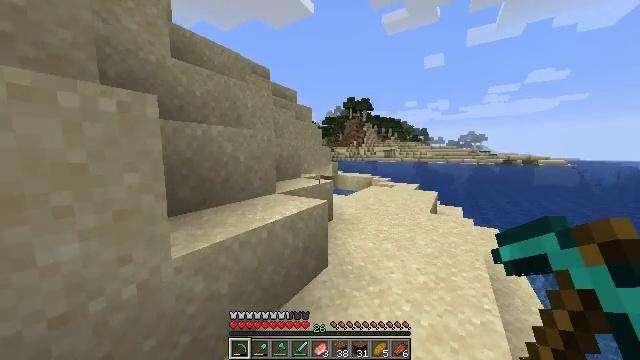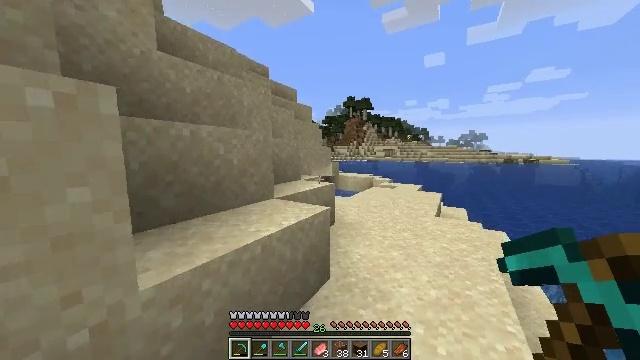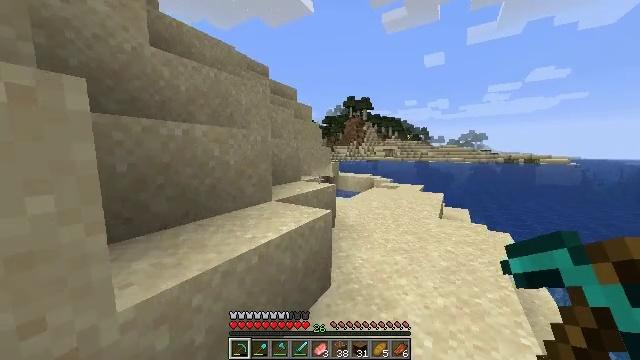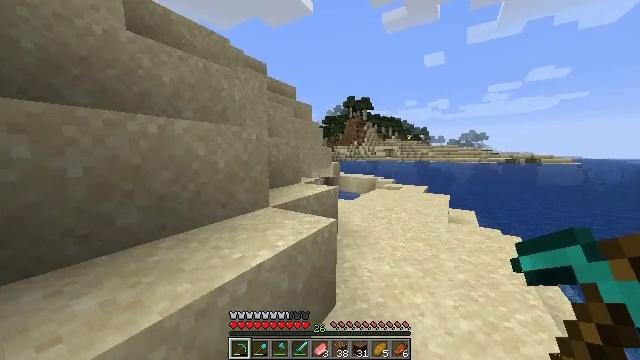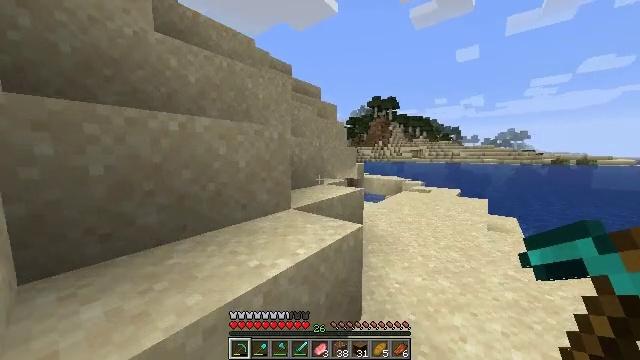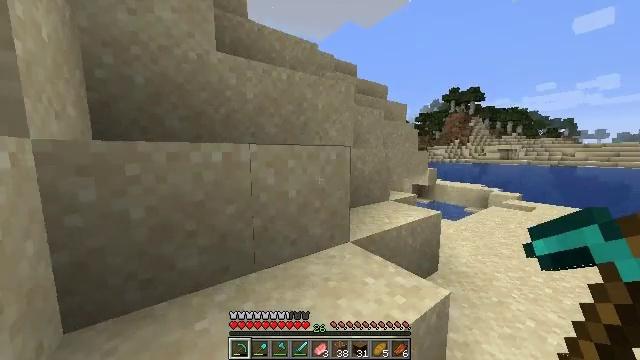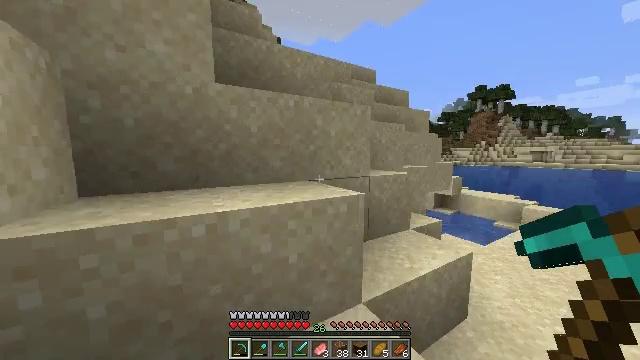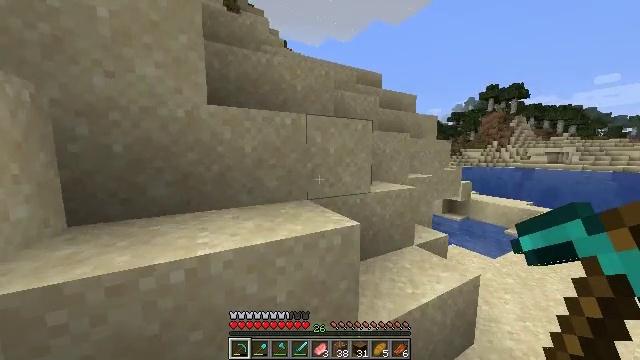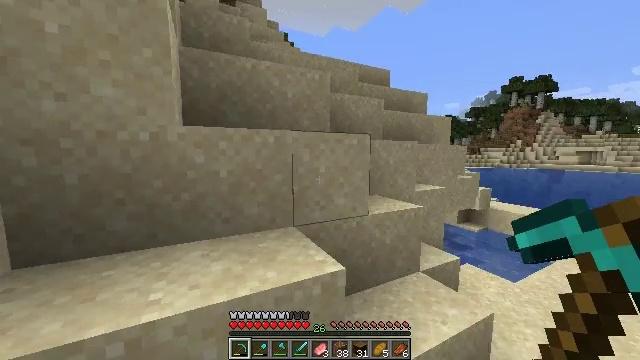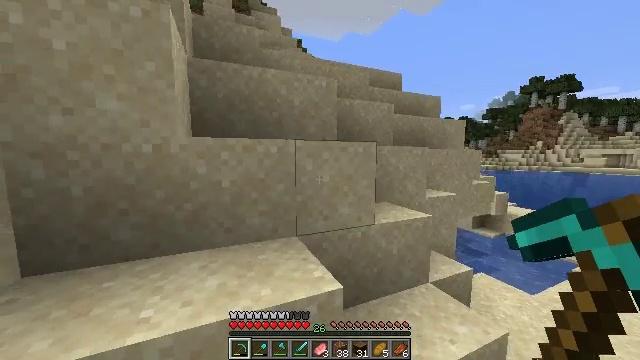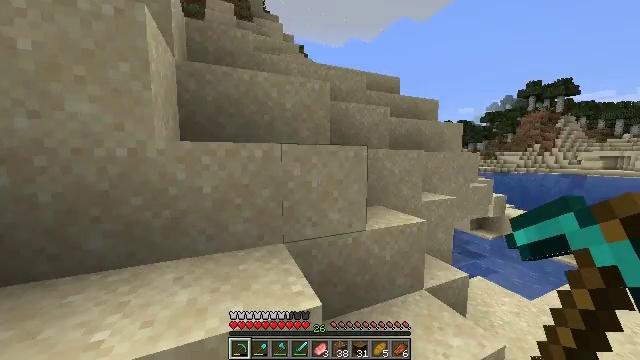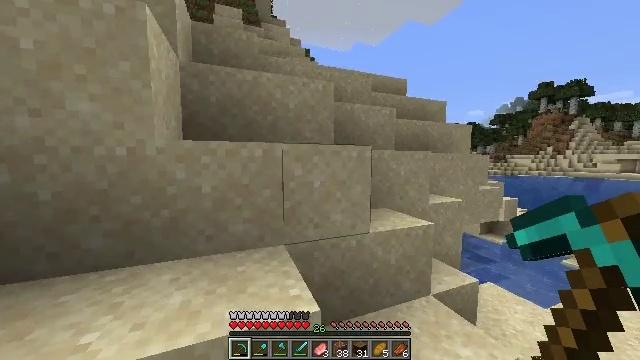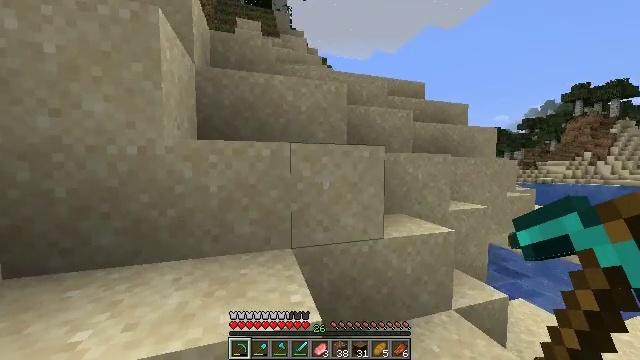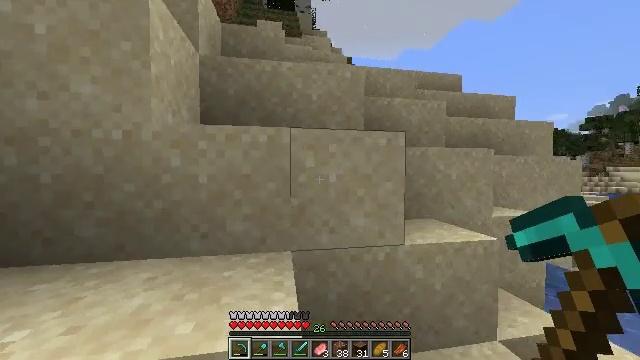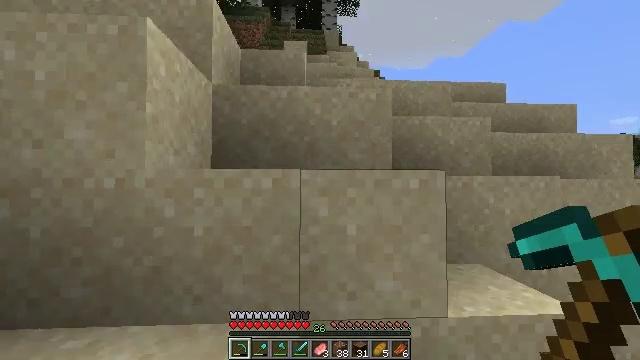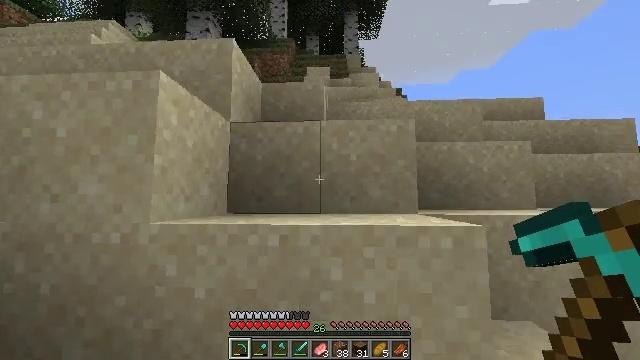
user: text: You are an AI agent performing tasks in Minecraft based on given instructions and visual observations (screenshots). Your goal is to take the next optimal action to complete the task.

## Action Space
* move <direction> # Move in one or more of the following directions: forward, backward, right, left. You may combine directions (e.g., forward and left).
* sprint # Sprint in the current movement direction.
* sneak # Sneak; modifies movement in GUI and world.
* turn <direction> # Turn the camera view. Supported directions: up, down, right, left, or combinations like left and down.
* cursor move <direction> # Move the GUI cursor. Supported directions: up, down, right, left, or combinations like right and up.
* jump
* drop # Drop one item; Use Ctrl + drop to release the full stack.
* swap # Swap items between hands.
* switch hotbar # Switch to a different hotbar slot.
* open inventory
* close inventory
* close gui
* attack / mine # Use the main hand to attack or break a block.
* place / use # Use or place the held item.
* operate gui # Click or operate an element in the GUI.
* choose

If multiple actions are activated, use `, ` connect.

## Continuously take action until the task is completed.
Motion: motion action
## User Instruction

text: Pick up the lilac.
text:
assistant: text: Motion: move forward, sprint
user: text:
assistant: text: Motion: move forward, sprint
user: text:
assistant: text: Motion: move forward, sprint
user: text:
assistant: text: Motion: move forward, sprint, turn left
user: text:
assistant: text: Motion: move forward, sprint, turn left, jump
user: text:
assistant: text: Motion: move forward, sprint, turn left, jump
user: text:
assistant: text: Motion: move forward, sprint, turn left, jump
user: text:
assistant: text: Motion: move forward, sprint, turn left, jump
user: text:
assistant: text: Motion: move forward, sprint, turn left
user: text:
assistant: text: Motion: move forward, sprint
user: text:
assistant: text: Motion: move forward, sprint, turn left
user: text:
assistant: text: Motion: move forward, sprint, turn left and up
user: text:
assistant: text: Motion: move forward, sprint, turn left and up, jump
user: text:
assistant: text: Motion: move forward, sprint, turn left and up, jump
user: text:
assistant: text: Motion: move forward, sprint, turn left and up, jump
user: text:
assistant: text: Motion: move forward, sprint, turn left and up, jump
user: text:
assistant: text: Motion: move forward, sprint, turn left and up, jump
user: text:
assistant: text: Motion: move forward, sprint, turn left and up
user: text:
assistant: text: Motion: move forward, sprint, turn left and up
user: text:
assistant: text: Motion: move forward, sprint, turn left and up
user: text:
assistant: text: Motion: move forward, sprint, turn left and up
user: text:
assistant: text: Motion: move forward, sprint, turn left and up
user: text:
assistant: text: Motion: move forward, sprint, turn left
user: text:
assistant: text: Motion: move forward, sprint, turn left
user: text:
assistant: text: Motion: move forward, sprint, jump
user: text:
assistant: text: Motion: move forward, sprint, jump
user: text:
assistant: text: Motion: move forward, sprint, jump
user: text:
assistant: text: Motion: move forward, sprint, jump
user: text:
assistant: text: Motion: move forward, sprint
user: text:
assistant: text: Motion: move forward, sprint